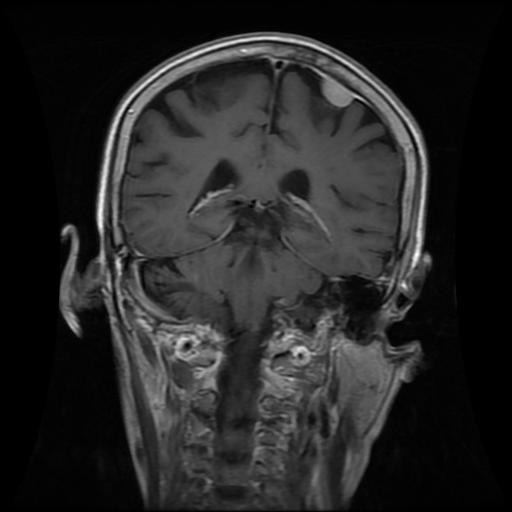
Label: meningioma